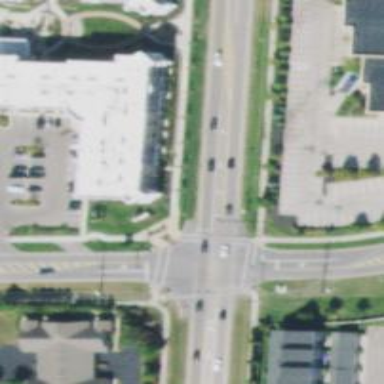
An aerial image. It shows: Footway with crossing lines.